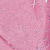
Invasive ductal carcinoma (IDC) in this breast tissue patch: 1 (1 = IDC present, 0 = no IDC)